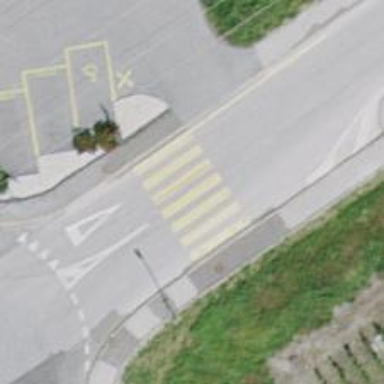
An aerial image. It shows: Marked crossing on footway.